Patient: sex F, age 77
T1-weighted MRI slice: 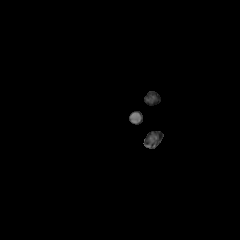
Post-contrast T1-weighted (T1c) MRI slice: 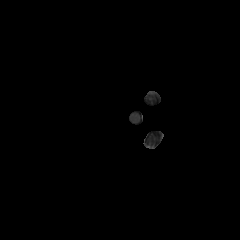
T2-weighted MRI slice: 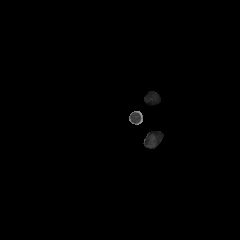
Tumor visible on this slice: no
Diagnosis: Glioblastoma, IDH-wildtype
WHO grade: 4